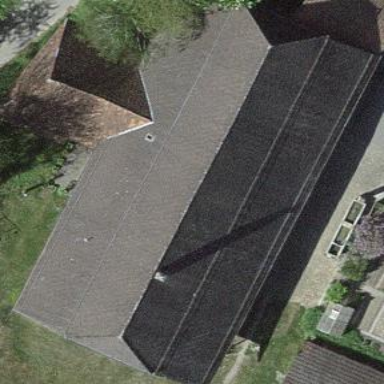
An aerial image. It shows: Farm building.